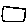
Label: square